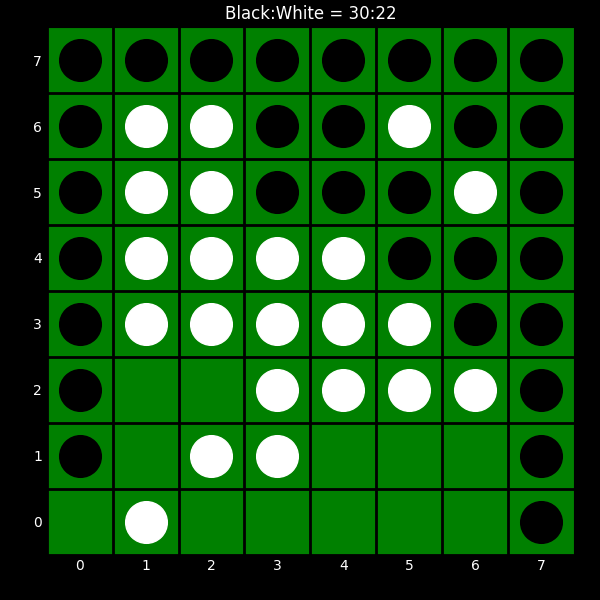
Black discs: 30
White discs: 22